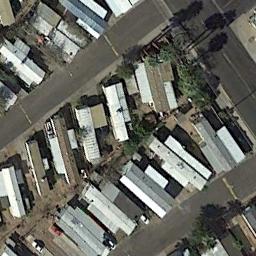
Label: residential